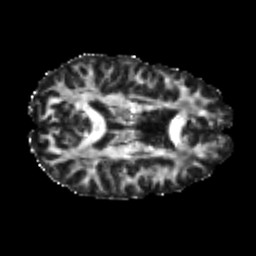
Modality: FA
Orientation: axial
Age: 25
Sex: male
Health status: healthy
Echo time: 0.074 s